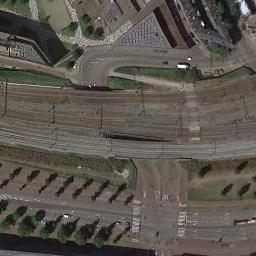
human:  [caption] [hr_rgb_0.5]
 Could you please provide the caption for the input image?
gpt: One side of the railway, there are lush trees  And the other side, there is a bare ground .

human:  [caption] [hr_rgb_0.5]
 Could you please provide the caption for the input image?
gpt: Several buildings are beside the railway .

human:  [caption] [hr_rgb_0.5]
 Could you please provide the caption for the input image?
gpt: These railways are between some buildings and a road .

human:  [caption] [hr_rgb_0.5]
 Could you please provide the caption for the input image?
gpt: The railway is on the bare land next to some houses .

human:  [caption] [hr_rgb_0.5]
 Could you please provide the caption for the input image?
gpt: There are some green lawns beside the railway .